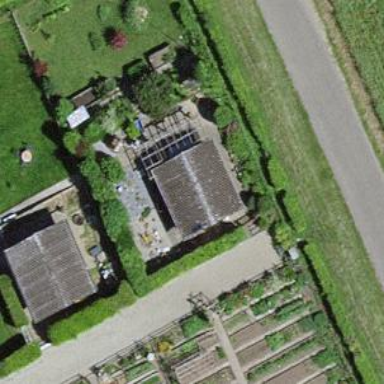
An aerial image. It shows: Allotment house.